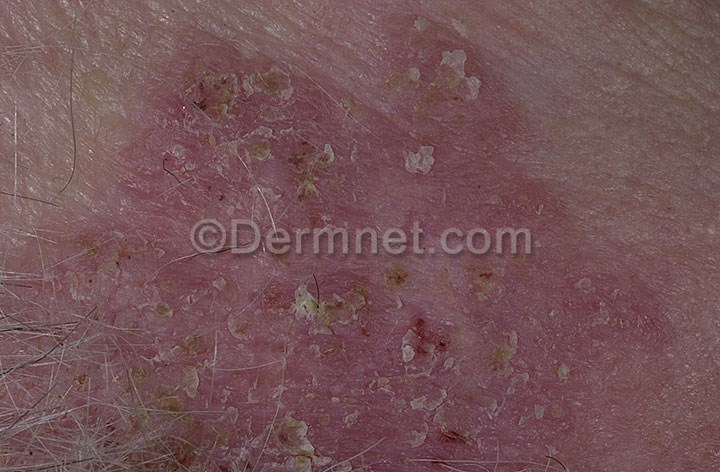
Disease: Actinic Keratosis Basal Cell Carcinoma and other Malignant Lesions